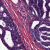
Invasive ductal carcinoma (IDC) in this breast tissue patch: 0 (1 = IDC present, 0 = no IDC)